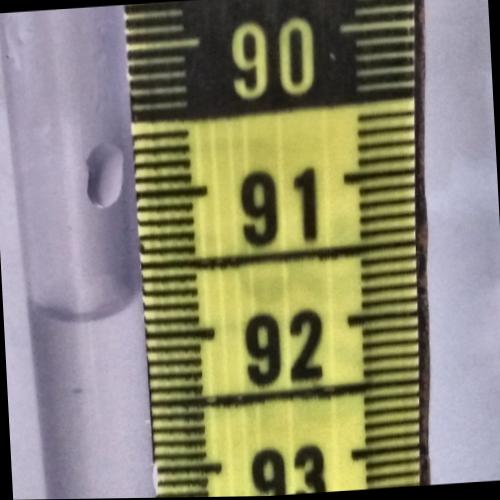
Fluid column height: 91.8 cm